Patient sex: F
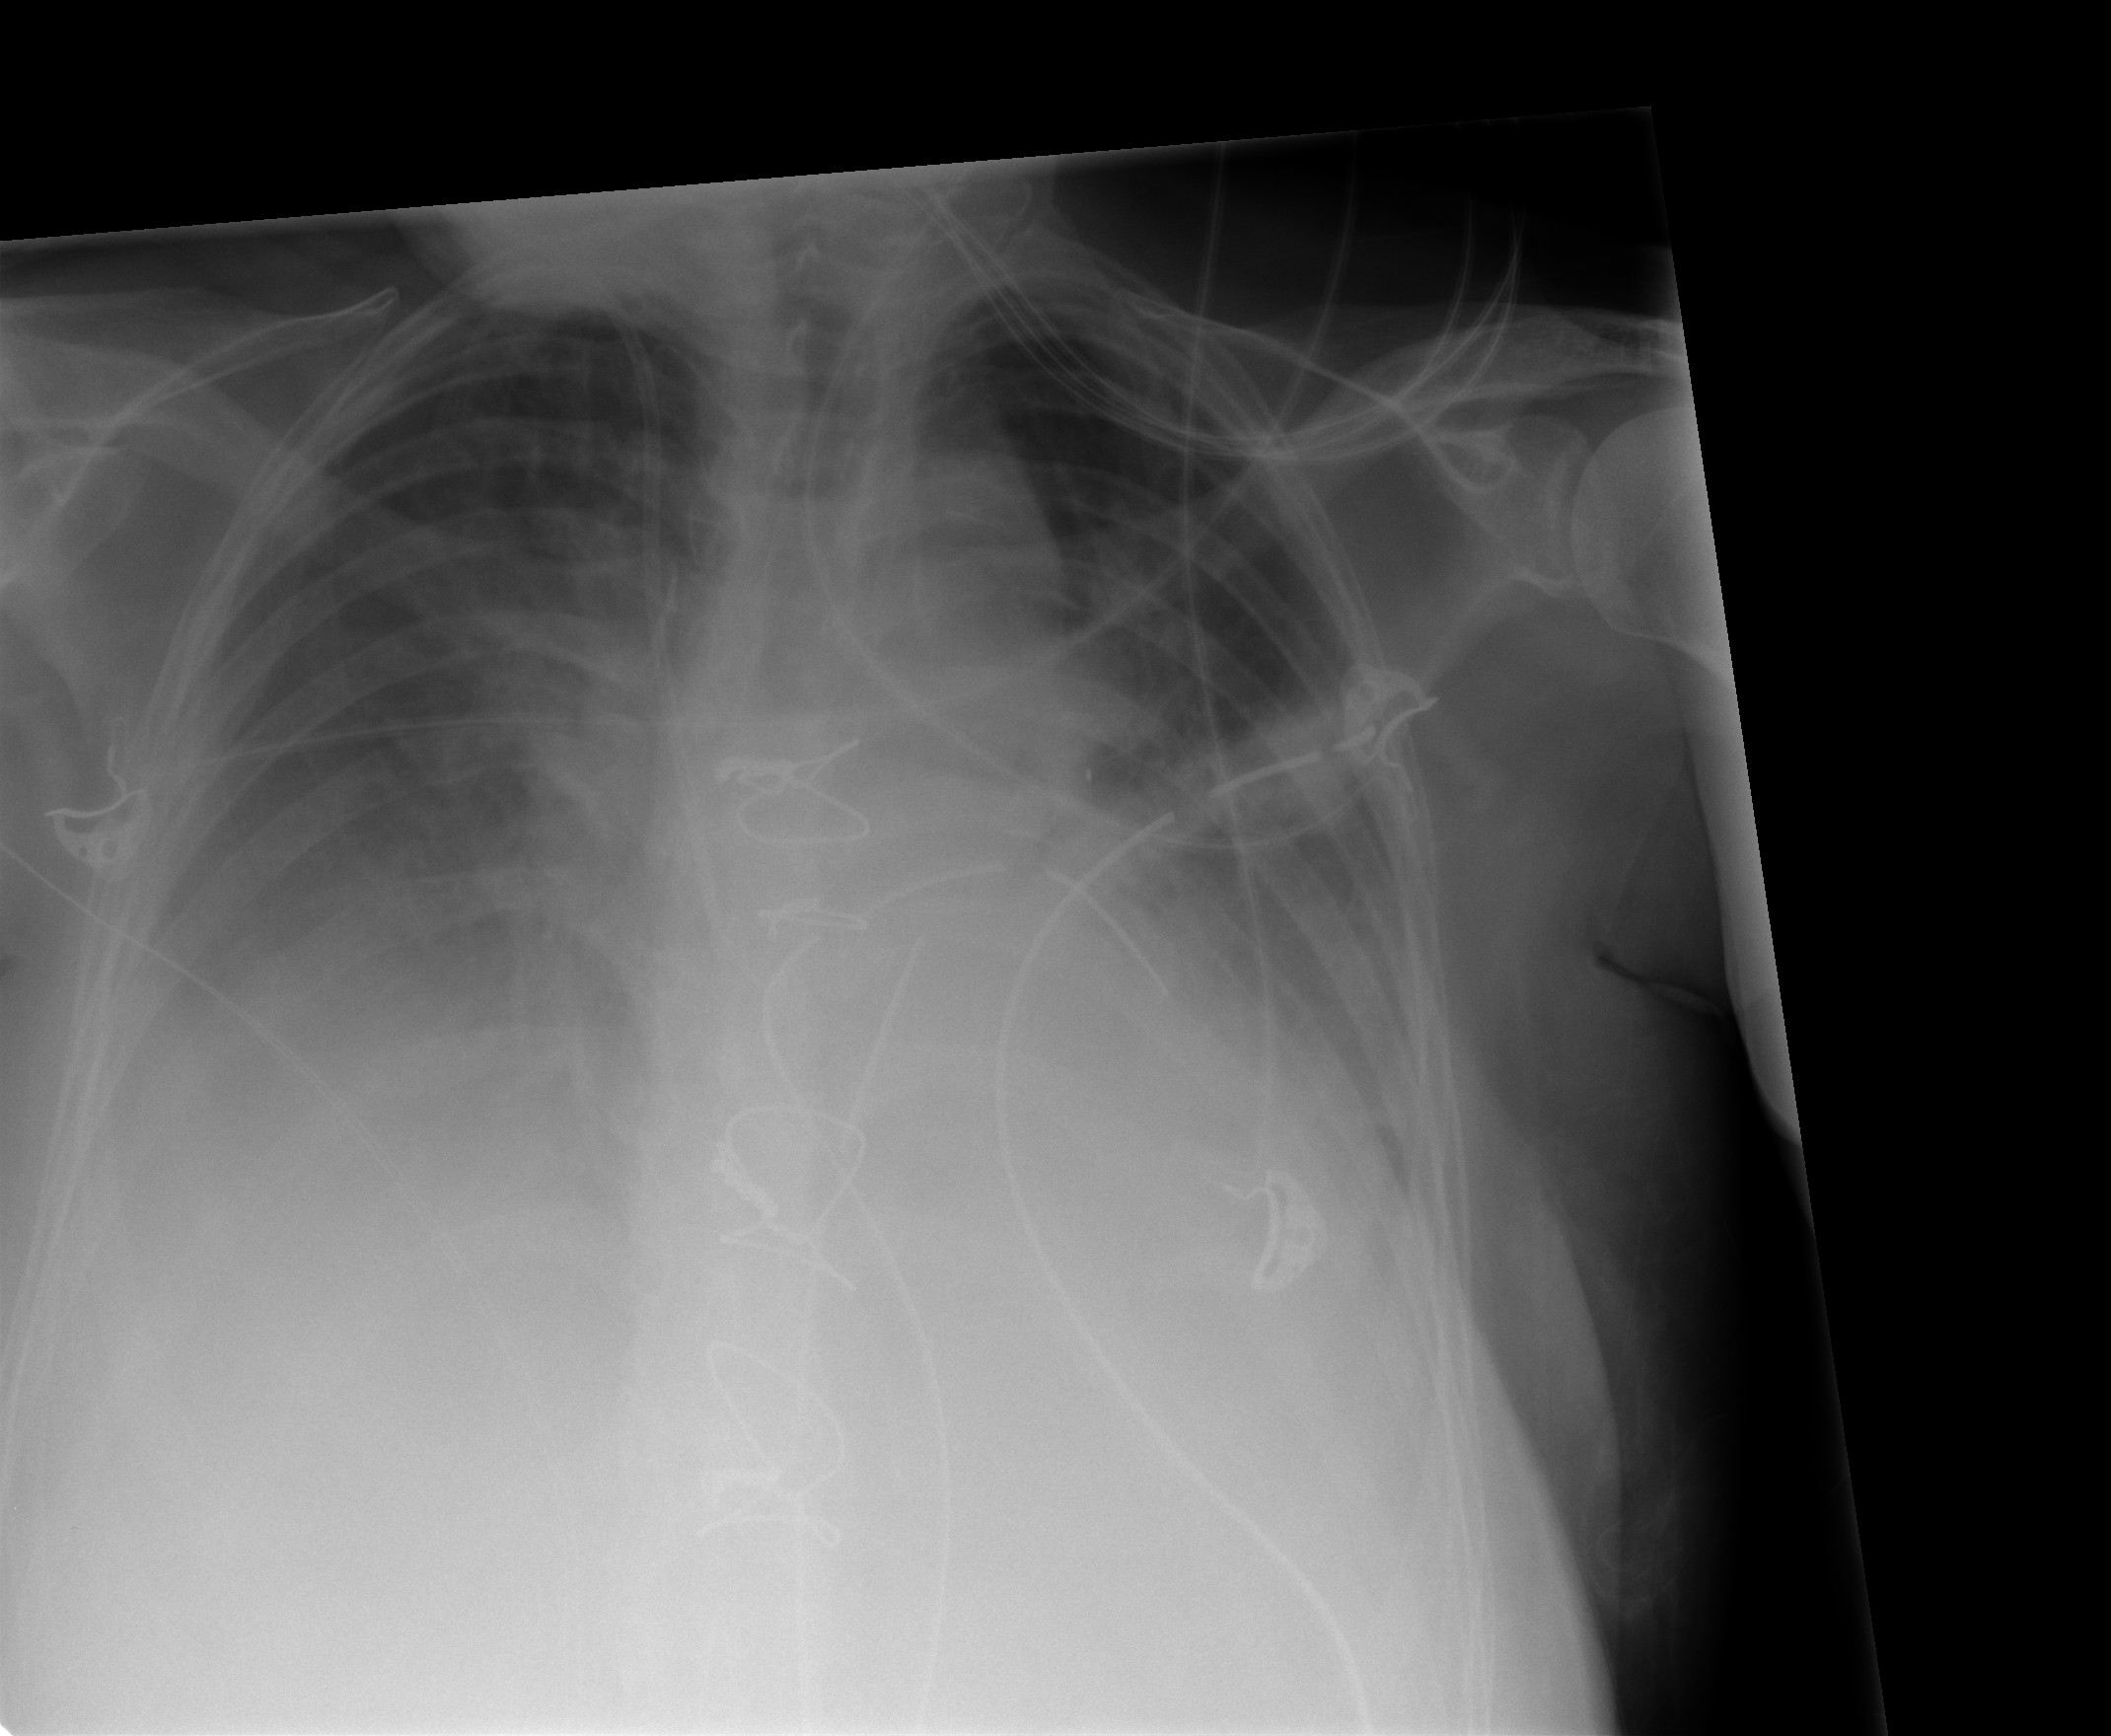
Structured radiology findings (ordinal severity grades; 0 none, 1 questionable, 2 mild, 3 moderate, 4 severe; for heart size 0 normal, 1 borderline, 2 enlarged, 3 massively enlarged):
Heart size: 0
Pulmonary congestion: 3
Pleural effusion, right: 2
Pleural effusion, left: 2
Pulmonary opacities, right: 2
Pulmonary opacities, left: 2
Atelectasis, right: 2
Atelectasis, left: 2